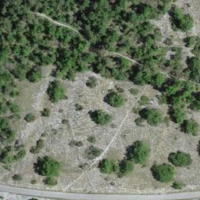
EUNIS habitat code: 45
Species observed at this site:
Chorthippus brunneus
Calliptamus italicus
Oedipoda caerulescens
Cephalanthera longifolia